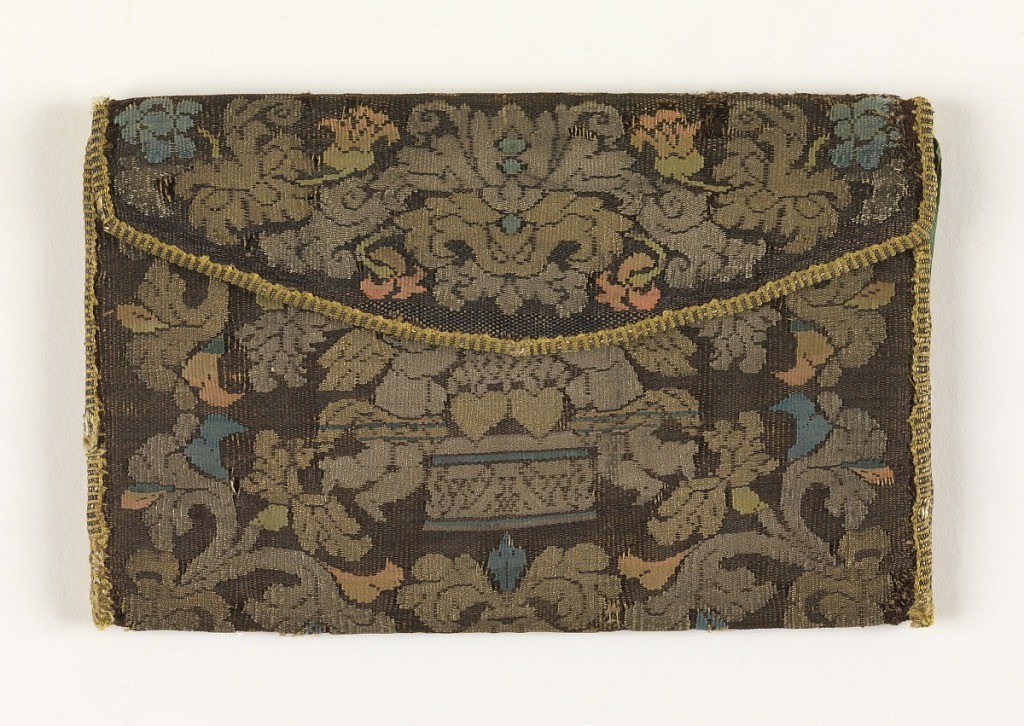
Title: Purse
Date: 1640–1700
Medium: silk, gold and silver-wrapped silk, horsehair Technique: tapestry woven
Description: Small pocketbook, envelope shaped, with pattern in colored silks, gold and silver thread. Pattern of two burning hearts on an altar, supported by cupids with stylized floral sprays at corners. Lined with green silk taffeta.